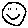
Label: smiley face